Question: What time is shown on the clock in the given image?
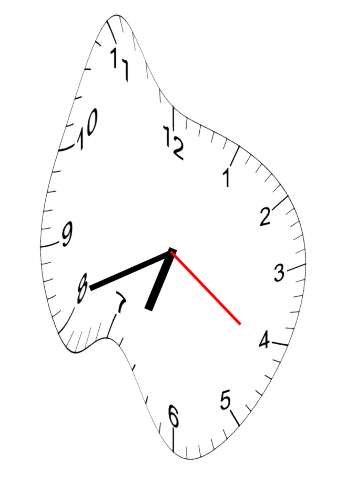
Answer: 06:41:21